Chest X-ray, PA view. Patient: 55 years old, sex F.
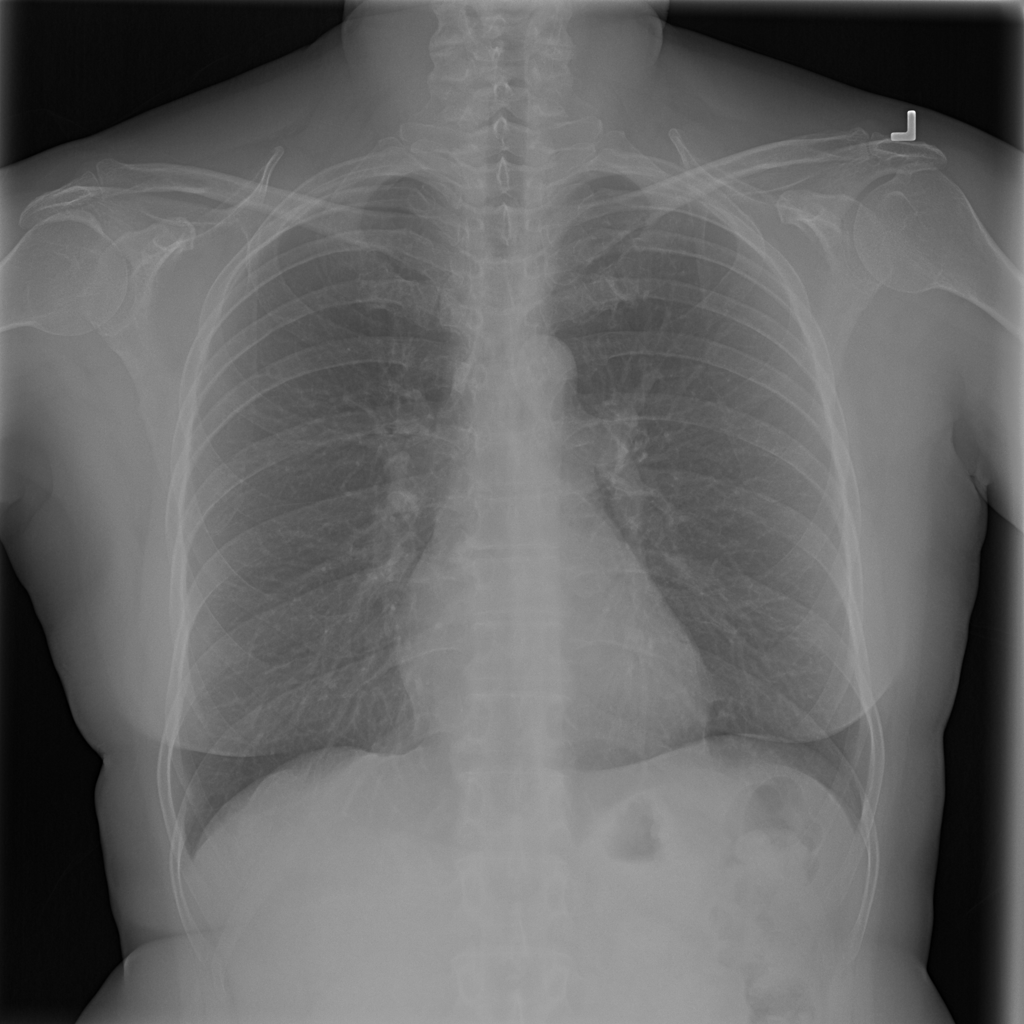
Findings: No Finding